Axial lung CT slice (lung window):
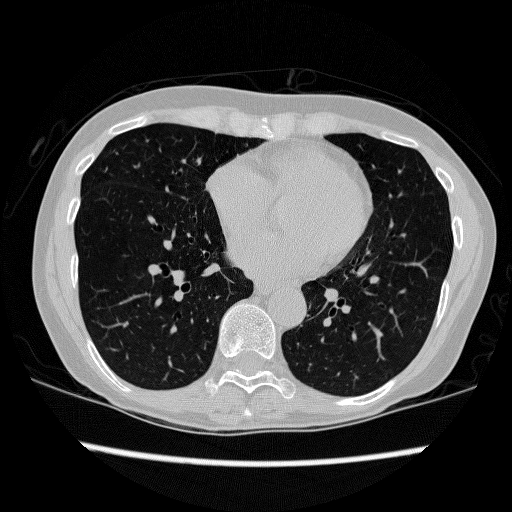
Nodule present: no